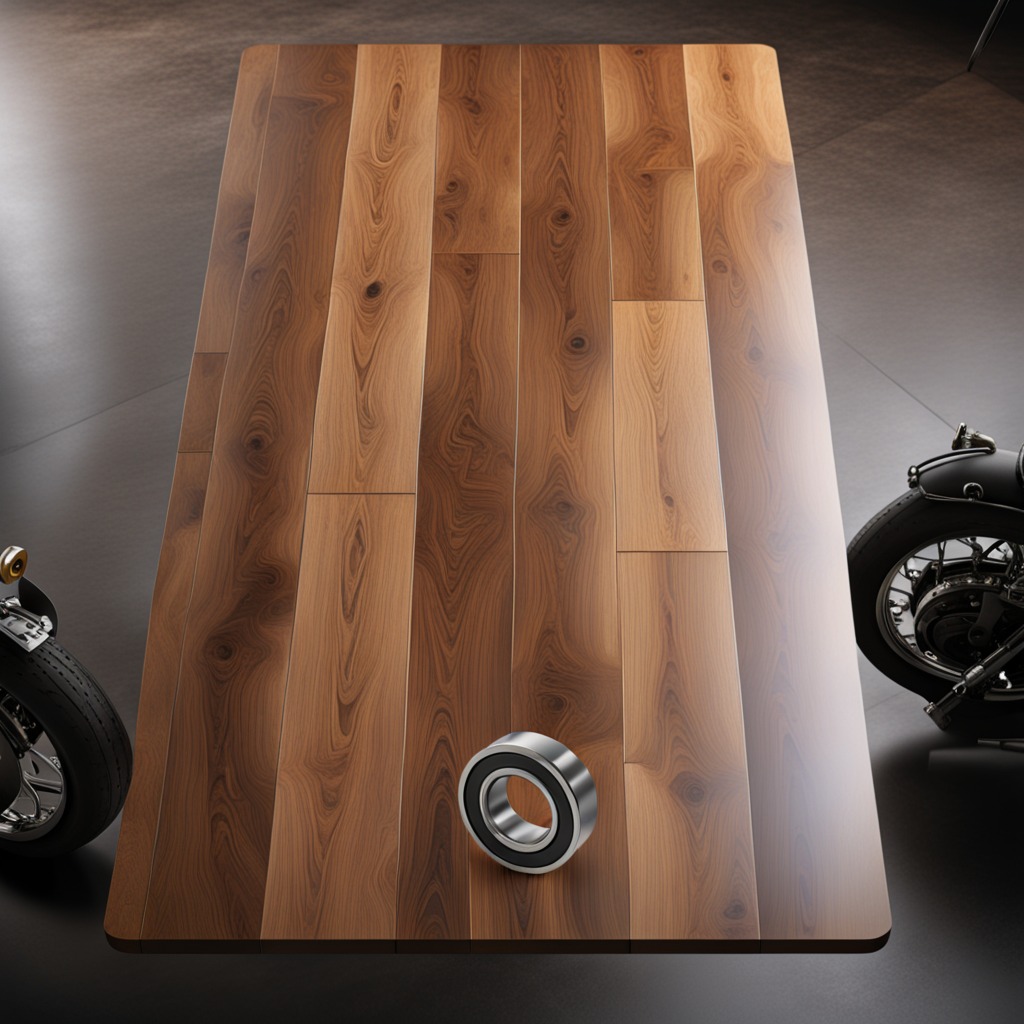
A metal ball bearing is lying on an oil-spilled wooden table in a vintage motorcycle garage.